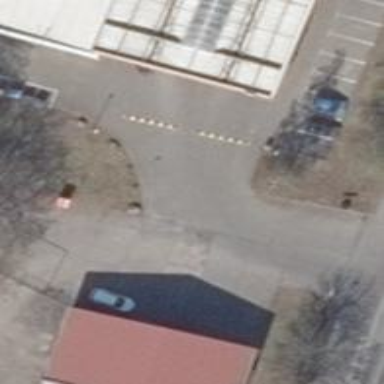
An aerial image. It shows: Traffic calming table.